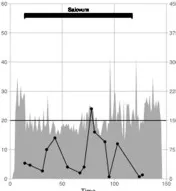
Patient monitoring data are displayed as ICP (gray-filled line), gastroparesis (black line), and interventions: Salovum (black bar), Pentothal (gray bar). Critical ICP threshold according to the TBI algorithm (20 mm Hg) and threshold for gastroparesis are shown by horizontal black line. Patient 4.
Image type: pathology (masson_trichrome)